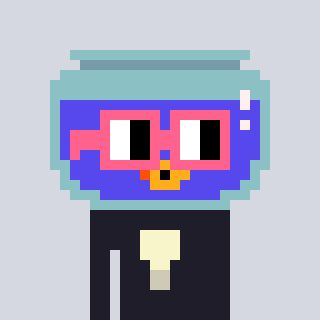
a pixel art character with square pink glasses, a goldfish-shaped head and a grayscale-colored body on a cool background